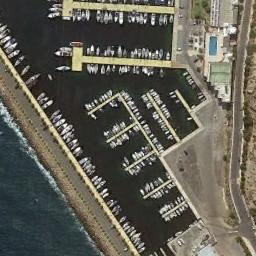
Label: harbor